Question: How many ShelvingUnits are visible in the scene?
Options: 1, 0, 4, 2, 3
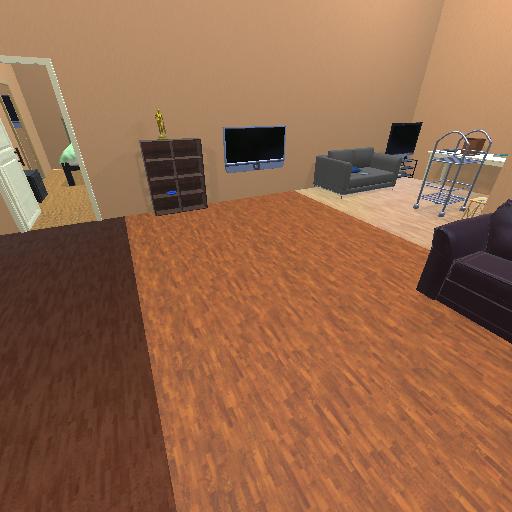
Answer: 1